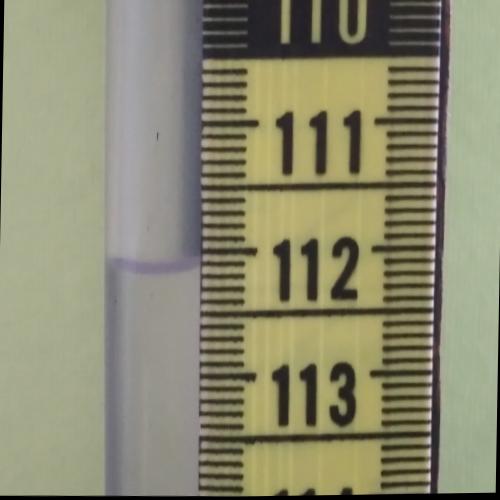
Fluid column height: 112.1 cm